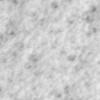
Label: no_change